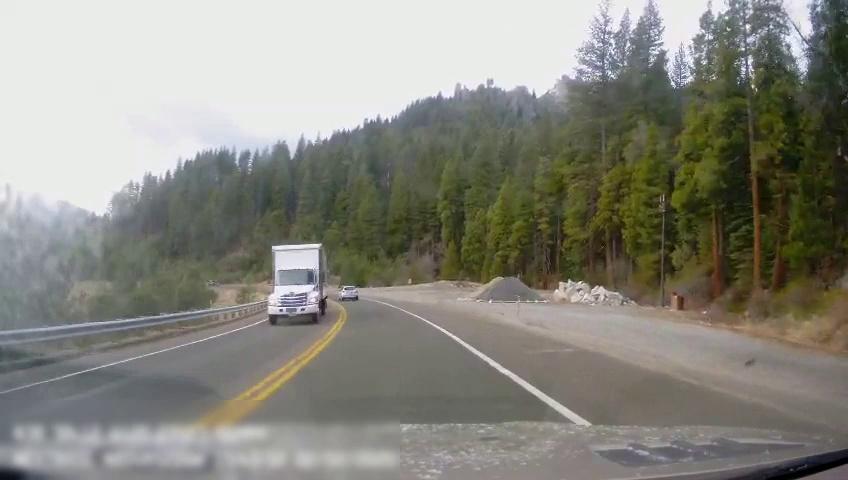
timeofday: Day
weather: Sunny
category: Drivable Space
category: Vehicles | SUV
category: Vehicles | Truck
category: Lanes | Alternate Lane
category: Lanes | Current Lane
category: Lanes | Opposite Lane
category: Lanes | Opposite Lane